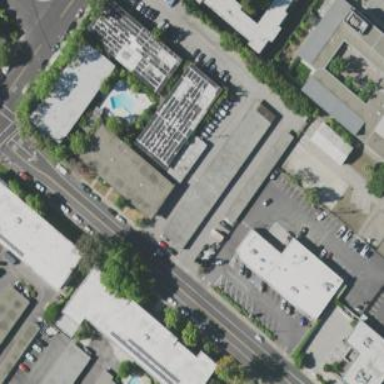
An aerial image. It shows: View of roof of building.